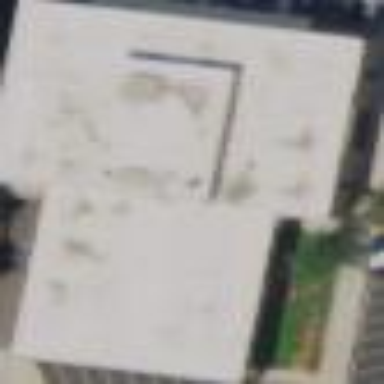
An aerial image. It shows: Commercial building.